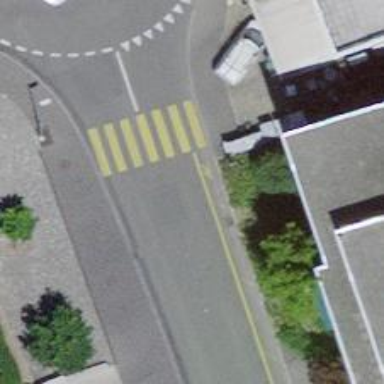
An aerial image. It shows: Marked crossing on the road.